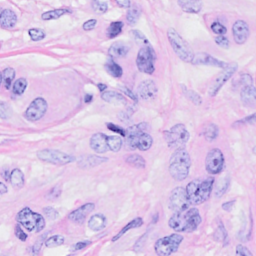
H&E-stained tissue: Breast